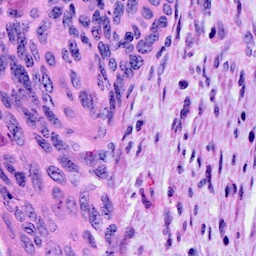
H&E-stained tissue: Cervix